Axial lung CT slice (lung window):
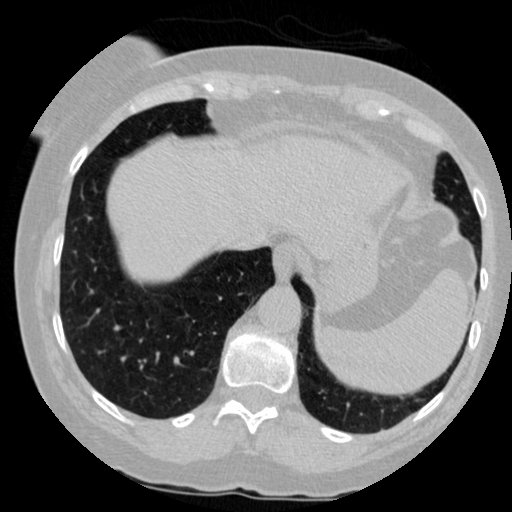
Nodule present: no